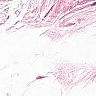
Metastatic tissue present: no